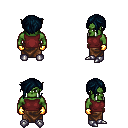
a pixel art fantasy rpg character, male body template, orc, green skin, maroon sleeveless shirt, robe skirt, raven pixie cut hairstyle, gold gloves, metal boots, four views (front, back, left, right), 2x2 character sprite sheet, small pixel art, hard edges, no anti-aliasing